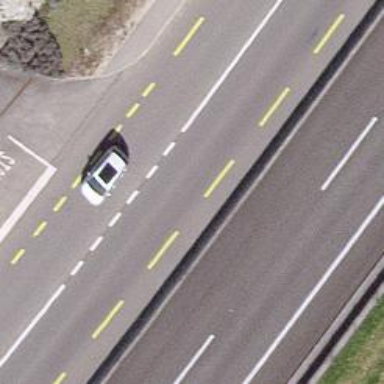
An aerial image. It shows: Primary highway with dedicated lane for cyclists.